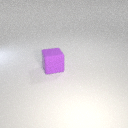
large purple rubber cube